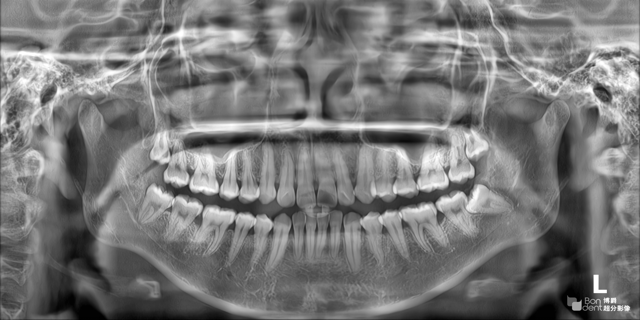
adult